Question: I am new to using mysql. First I connect to my web hosting SSH and then I use the following command to connect to the mysql server:
mysql -u mysqlusername -h server_ip -p
(the server is not localhost, it is a remote server)
Then it prompts for the password, I enter it, and I am connected. I receive a mysql> prompt
Now I am trying to import a sql dump while preserving the charset. I've looked around on the internet and apparently the command to use is
mysql -uUSERNAME -pPASSWORD -default-character-set=utf8 USER_DATABASE < backup.sql
but since I am already connected, I try to issue:
-default-character-set=utf8 USER_DATABASE < backup.sql
but a new line appears to enter a new command instantly and its not possible that the command has been executed because the sql backup is 20 mb. It does not do anything.

I am having encoding issues with my website. The dump is in utf-8, all the special charachters show up as they should when I view the file using notepad, but for some reason as soon as I import the dump using phpmyadmin's import menu, I browse the tables and all the special characters are scrambled. When I access the website the characters are scrambled. I added AddDefaultCharset UTF-8 to htaccess file, but to no avail. This is why I want to try to import the dump using mysql command.
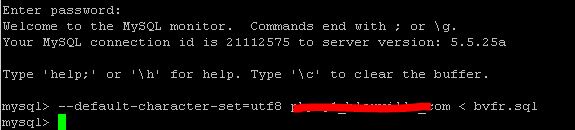
Answer: You see there is a command
'''
mysql -u mysqlusername -h server_ip -p
'''
and another one
'''
mysql -uUSERNAME -pPASSWORD --default-character-set=utf8 USER_DATABASE < backup.sql
'''
Did you try to merge them?
Such as
'''
mysql -u mysqlusername -h server_ip -p --default-character-set=utf8 USER_DATABASE < backup.sql
'''
?